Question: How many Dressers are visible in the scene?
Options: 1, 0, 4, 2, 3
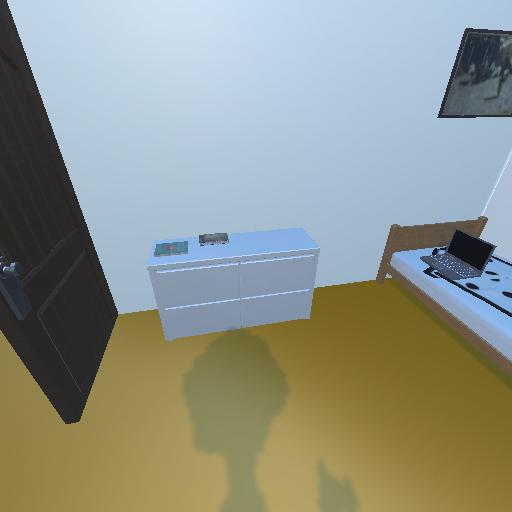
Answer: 1